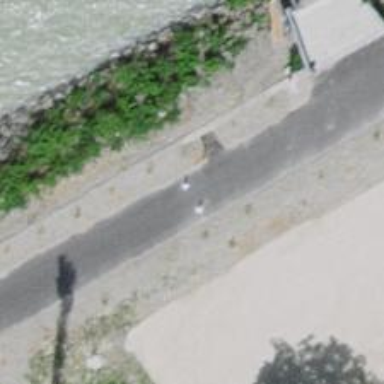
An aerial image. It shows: Bollard barrier.